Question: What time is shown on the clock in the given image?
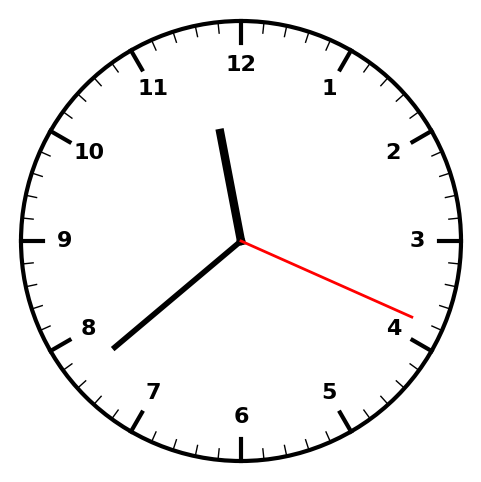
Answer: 11:38:19